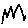
Label: zigzag